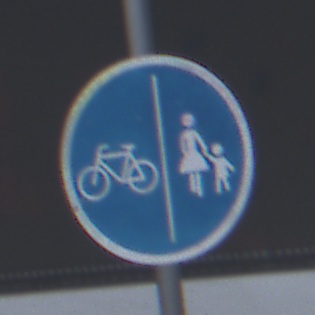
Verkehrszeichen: GetrennterRadUndGehwegRadwegLinks
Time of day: MorningAfternoon
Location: Outdoor (Suburban)
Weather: Overcast
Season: NotSpecified
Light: Natural